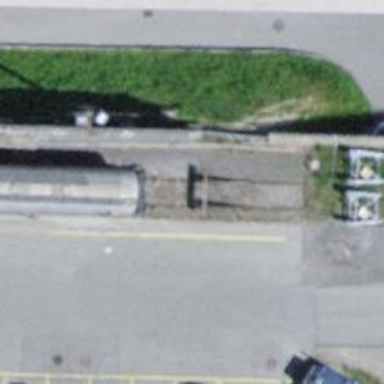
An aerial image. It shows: Railway buffer stop.